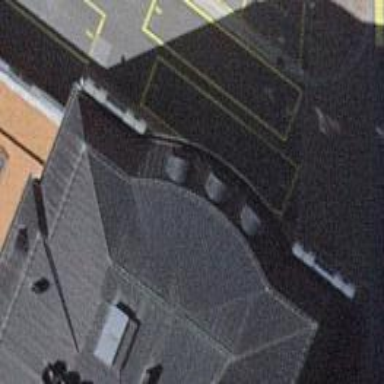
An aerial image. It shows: Bus stop with platform for public transport.